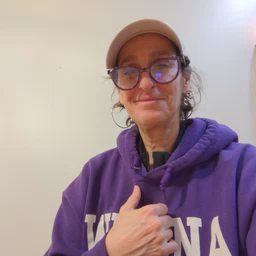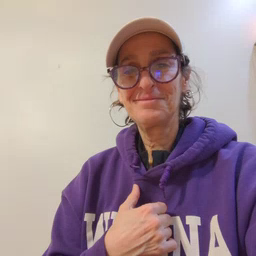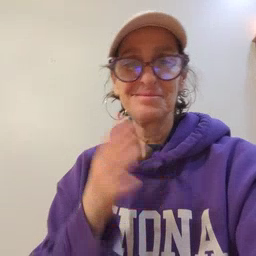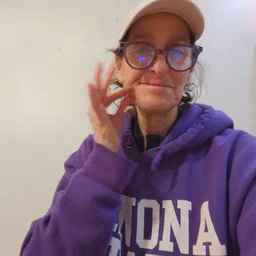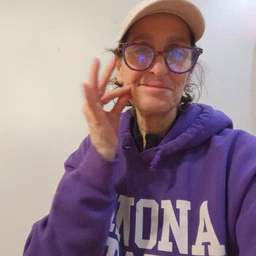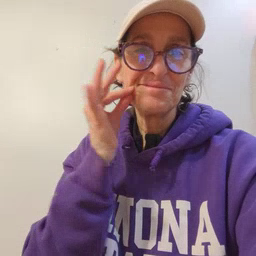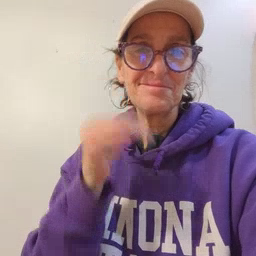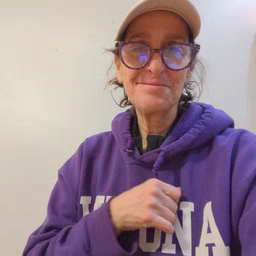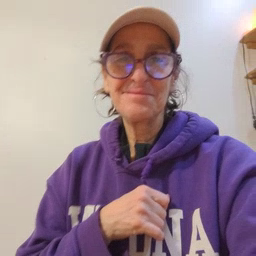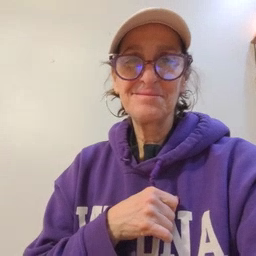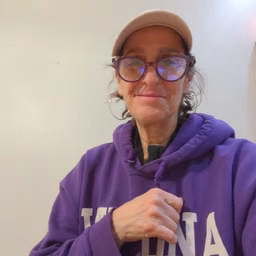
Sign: kitty